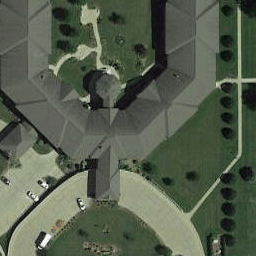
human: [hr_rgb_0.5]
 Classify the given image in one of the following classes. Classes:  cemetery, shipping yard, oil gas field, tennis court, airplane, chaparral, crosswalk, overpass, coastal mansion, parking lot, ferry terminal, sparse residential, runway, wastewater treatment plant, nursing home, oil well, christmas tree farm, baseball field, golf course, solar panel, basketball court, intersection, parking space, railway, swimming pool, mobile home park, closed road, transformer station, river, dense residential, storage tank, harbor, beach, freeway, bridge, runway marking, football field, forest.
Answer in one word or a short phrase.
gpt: nursing home